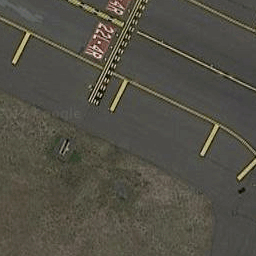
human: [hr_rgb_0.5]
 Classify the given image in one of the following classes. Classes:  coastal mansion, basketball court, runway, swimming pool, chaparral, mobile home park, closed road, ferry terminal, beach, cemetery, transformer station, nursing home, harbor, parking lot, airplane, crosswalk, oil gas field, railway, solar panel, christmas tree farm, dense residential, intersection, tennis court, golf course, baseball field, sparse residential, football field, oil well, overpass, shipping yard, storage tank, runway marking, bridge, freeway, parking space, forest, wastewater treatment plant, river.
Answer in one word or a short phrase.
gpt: runway marking